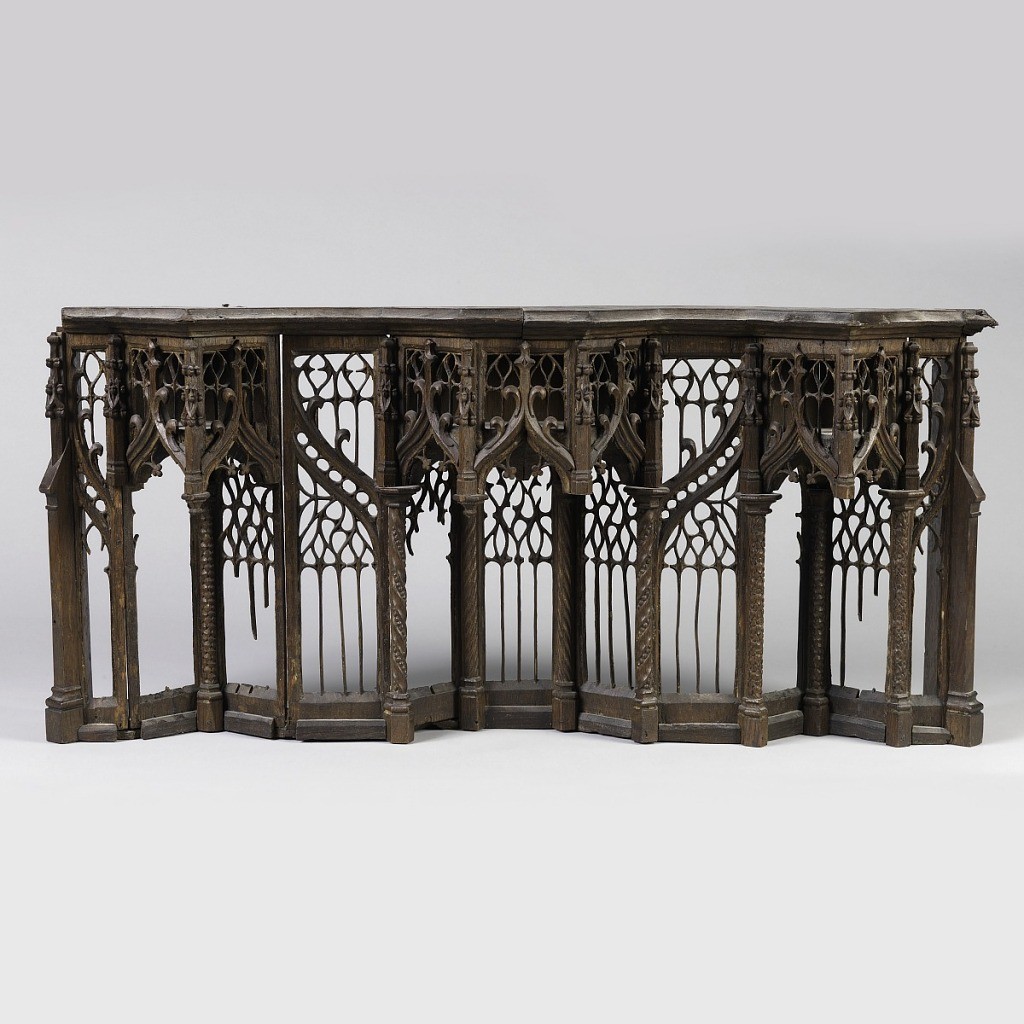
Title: Model for a Rood Screen
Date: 1530-50
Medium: Carved, gilt and polychrome (traces) oak, wrought iron
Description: Gothic style  with columns, openwork, and pointed arches.